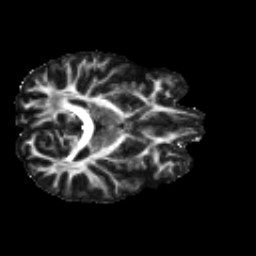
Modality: FA
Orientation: axial
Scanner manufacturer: siemens
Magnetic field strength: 3 T
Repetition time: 4.16 s
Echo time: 0.0806 s